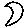
Label: moon